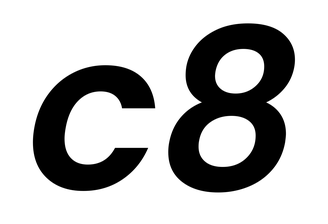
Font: Poppins-SemiBoldItalic